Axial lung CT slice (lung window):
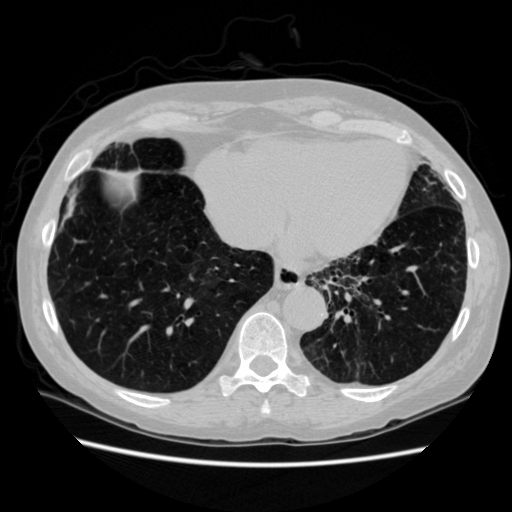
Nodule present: no